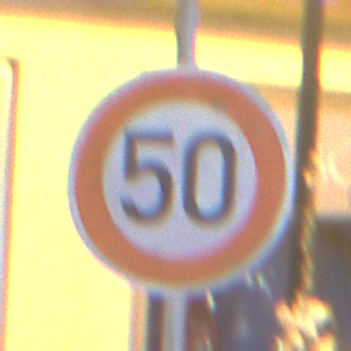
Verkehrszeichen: Geschwindigkeit50
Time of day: Night
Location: Outdoor (Urban)
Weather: Overcast
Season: Winter
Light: Artificial